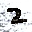
Label: 2